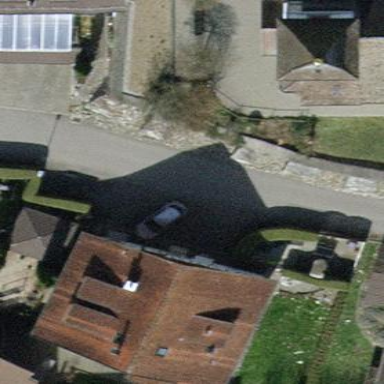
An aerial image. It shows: Gabled roof on building that houses apartments.